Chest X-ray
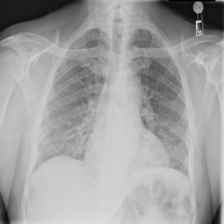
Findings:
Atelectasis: negative
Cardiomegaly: negative
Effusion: negative
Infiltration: negative
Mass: negative
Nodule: negative
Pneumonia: negative
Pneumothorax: negative
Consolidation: negative
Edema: negative
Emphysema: negative
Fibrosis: negative
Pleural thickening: negative
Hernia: negative